Question: I am building a Time clock application for my employer to use with his employees. One of the requirements is to have it take a photo from a webcam every time a user clocks in and out of the system.
Thankfully this is possible using HTML5 and JavaScript and no longer requires Flash or Silverlight.
The problem however, is in this image below....

Since this application will be used on 1 PC and accessed by a large number of users everyday, this is a real problem for my application.
I hope there is a way to permanently authorize permission to use the camera for certain pages maybe or another alternative?
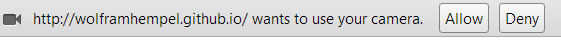
Answer: > If your app is running from SSL (https://), this permission will be
persistent. That is, users won't have to grant/deny access every time.
<URL>
Note, this only applies in Chrome. Each browser may implement the security prompts differently.